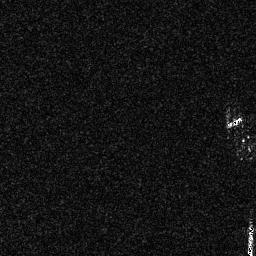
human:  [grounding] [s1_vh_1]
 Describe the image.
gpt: In the satellite image, there is  <ref>1 small ship </ref> <box>[[87, 44, 94, 50, 0]]</box> located at right,  <ref>1 small ship </ref> <box>[[95, 87, 99, 99, 0]]</box> located at bottom right.